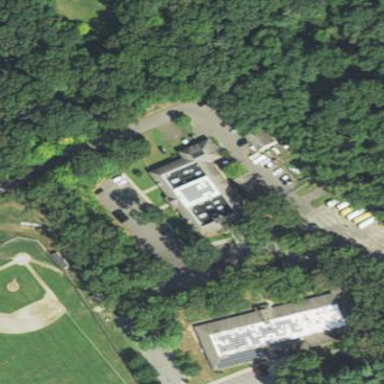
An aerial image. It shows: Police building.